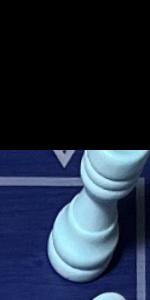
Label: Rook_White